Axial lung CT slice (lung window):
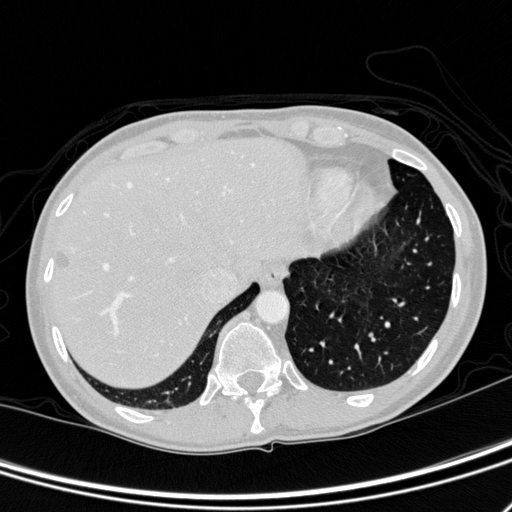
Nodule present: no